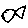
Label: fish